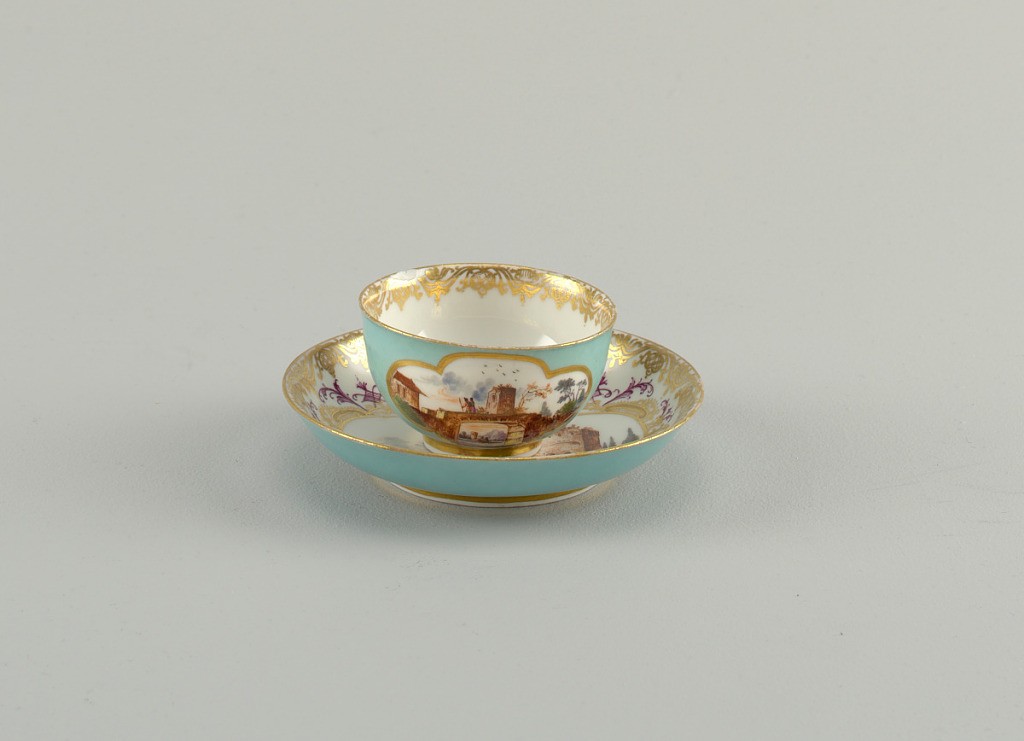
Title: Cup and Saucer
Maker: Meissen Porcelain Manufactory, German, active from 1710 to the present
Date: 1735–1745
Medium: hard paste porcelain, vitreous enamel, gold
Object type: cup and saucer
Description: Cup hemispherical, with slight outcurving at edge; cylindrical foot; no handle. Saucer shallow, curved side, slight outcurving at edge. Outside of cup and saucer decorated with slightly mottled red-violet, in which on cup are two four-lobed reserve panels enclosing seaport scenes. Upper face of saucer decorated with seaport enclosed in framework of gilding and colored scrolls. "Lace" borders in gilding. Inside of cup has small landscape decoration.